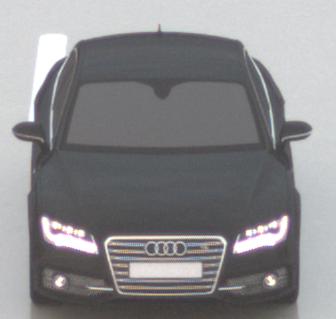
Make: Audi
Model: S7 Sportback cod
Detailed model: S7 (4G) Sportback
Model produced from: 2012/06
Model produced until: 2014/05
Doors: 5
Color: black
Road condition: wet road
Daytime: sunrise or sunset
Contrast: low contrast